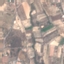
Land use / land cover: PermanentCrop